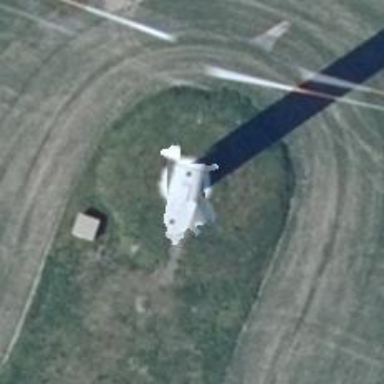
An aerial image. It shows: Wind turbine power generator.